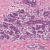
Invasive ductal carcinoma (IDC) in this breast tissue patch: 0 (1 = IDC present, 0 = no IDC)